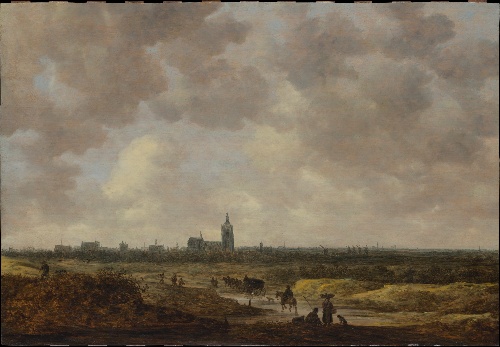
Title: A View of The Hague from the Northwest
Artist: Jan van Goyen
Artist bio: Dutch, Leiden 1596–1656 The Hague
Date: 1647
Object type: Painting
Classification: Paintings
Medium: Oil on wood
Dimensions: 26 x 37 7/8 in. (66 x 96.2 cm)
Department: European Paintings
Credit line: From the Collection of Rita and Frits Markus, Bequest of Rita Markus, 2005
Accession year: 2005
Repository: Metropolitan Museum of Art, New York, NY
Tags: Roads|Towns|Landscapes